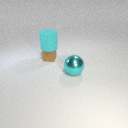
large cyan rubber cylinder above small brown rubber cube